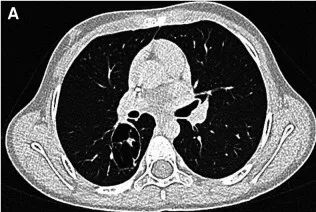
(A,B) At chest CT, a right 46 x 30 x 35 mm ovular, expansive pulmonary lesion and bilateral axillary lymphadenopathy was detected: the lesion showed non-uniform contrast enhancement.
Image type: radiology (ct)